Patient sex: M
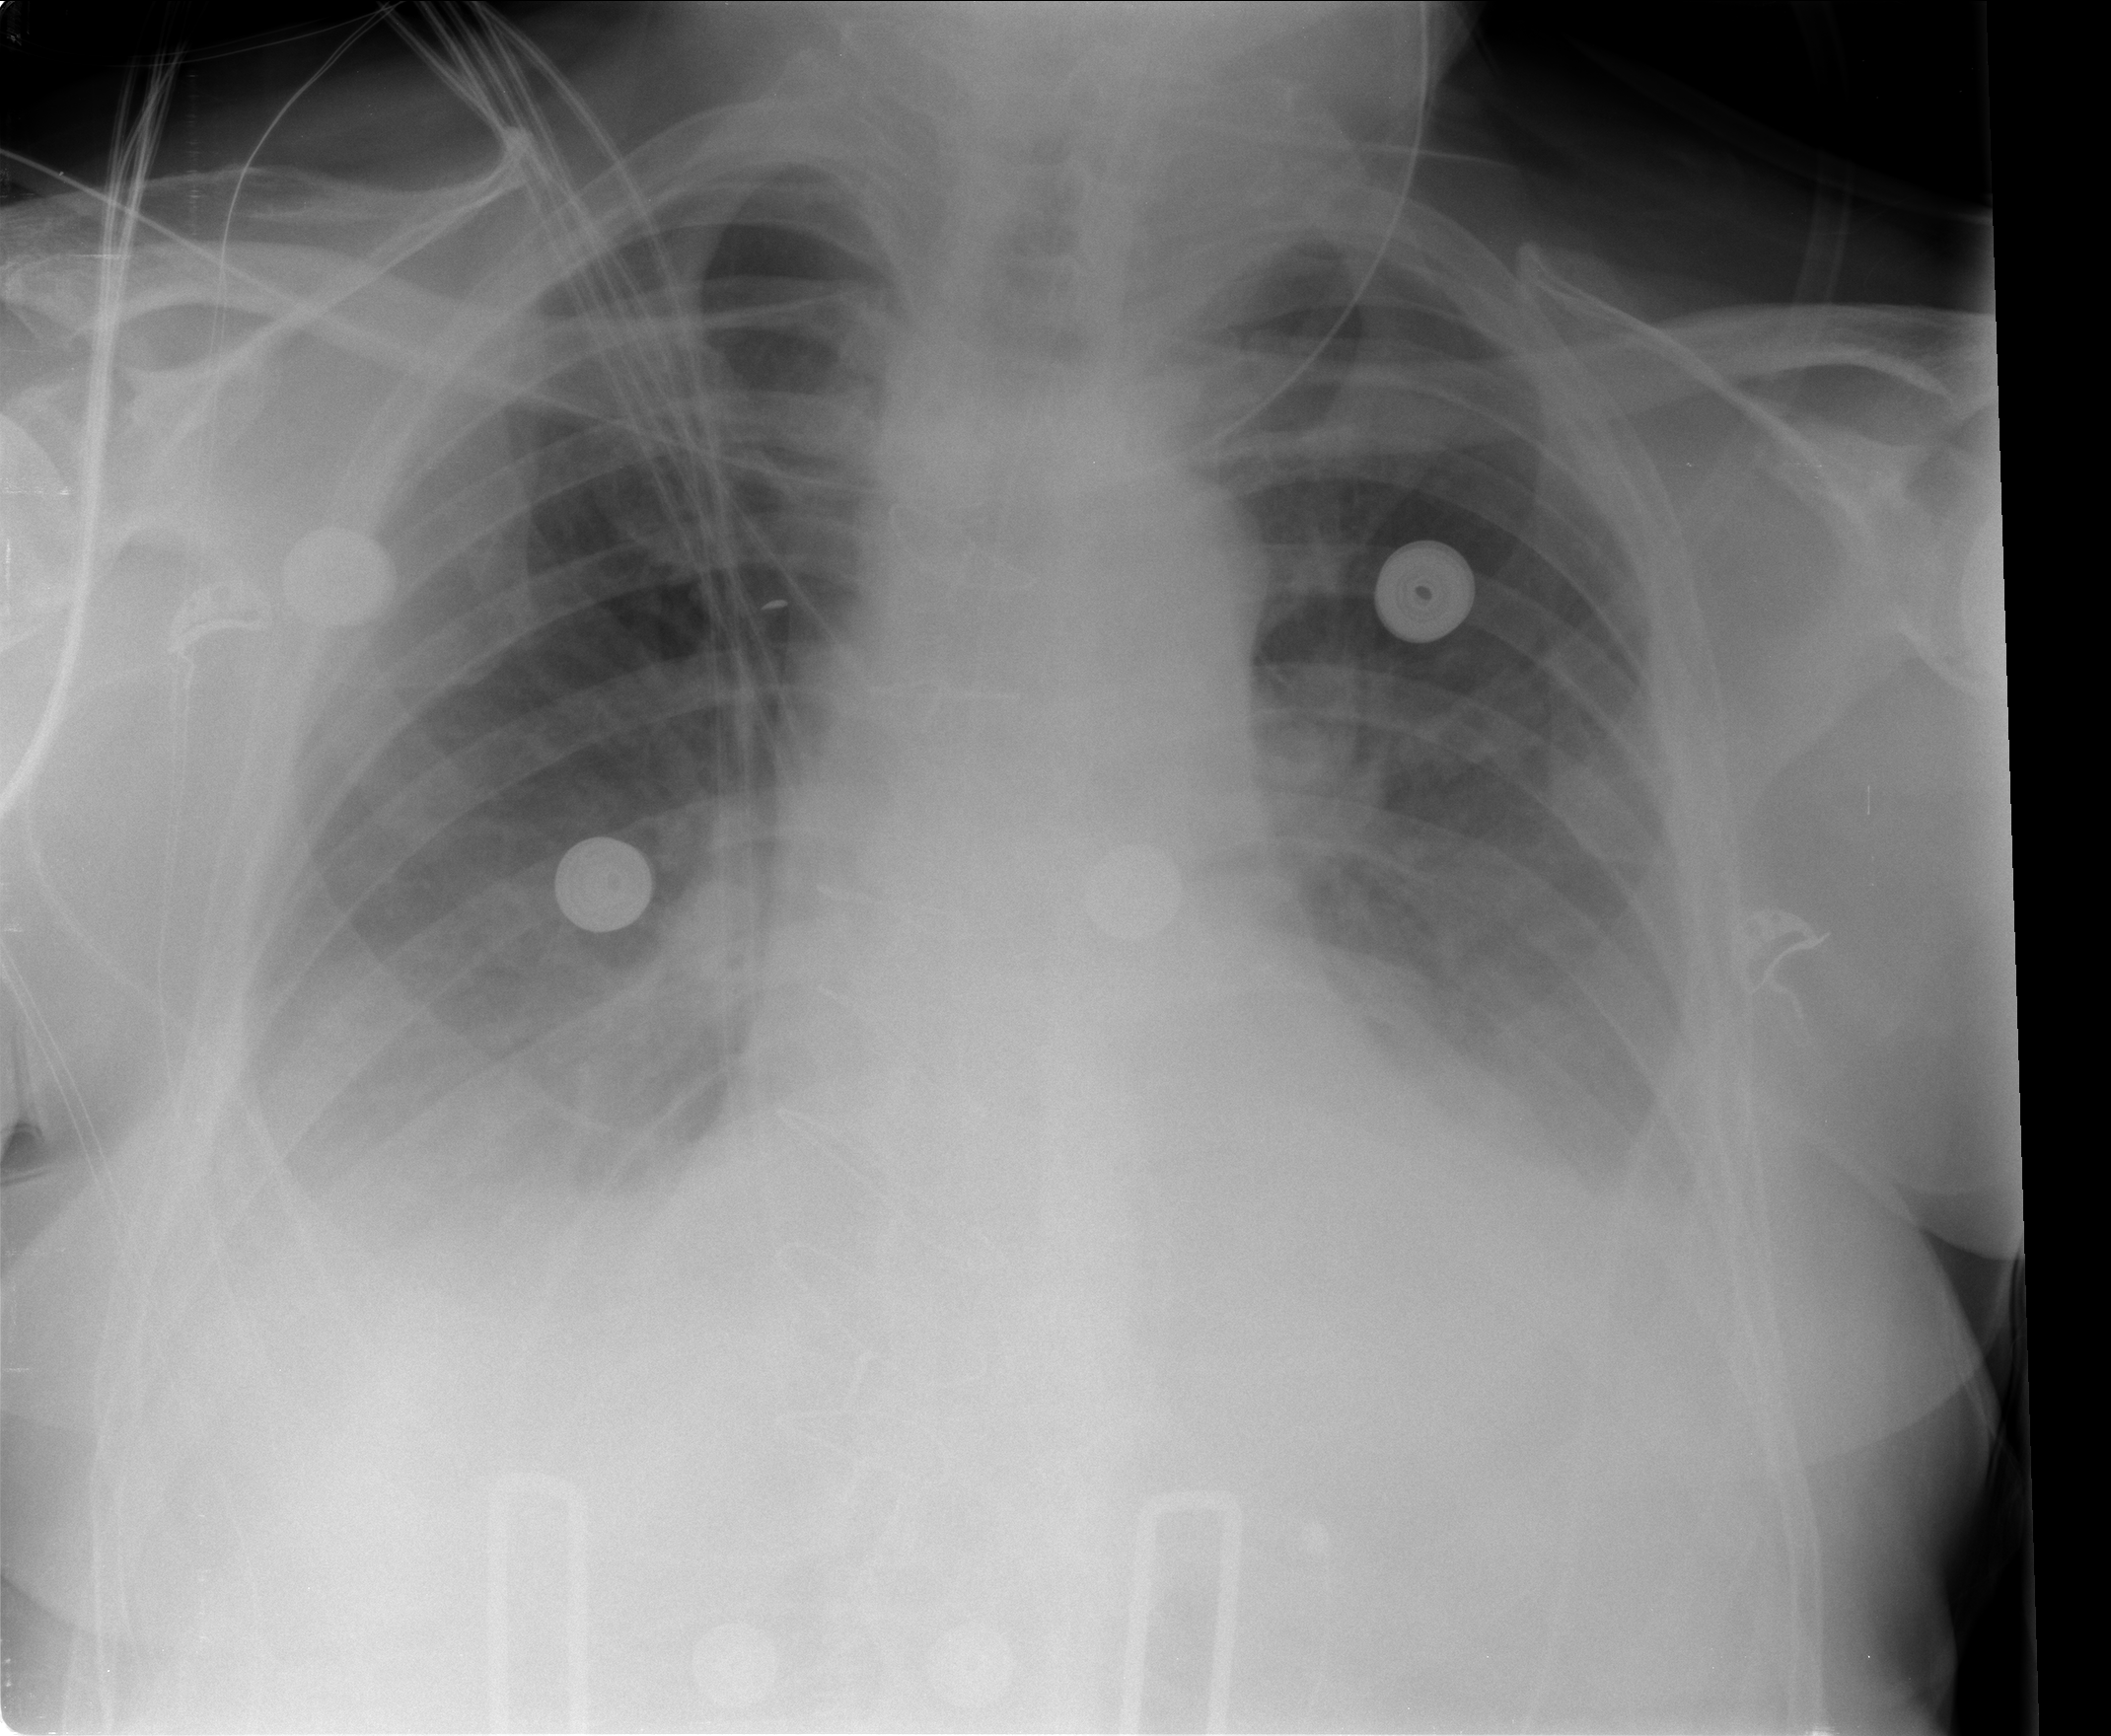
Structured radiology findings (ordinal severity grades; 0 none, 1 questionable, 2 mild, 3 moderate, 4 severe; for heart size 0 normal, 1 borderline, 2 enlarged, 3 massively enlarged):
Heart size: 2
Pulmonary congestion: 0
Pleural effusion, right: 2
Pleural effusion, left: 2
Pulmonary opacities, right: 0
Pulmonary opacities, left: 0
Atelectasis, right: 2
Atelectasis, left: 2